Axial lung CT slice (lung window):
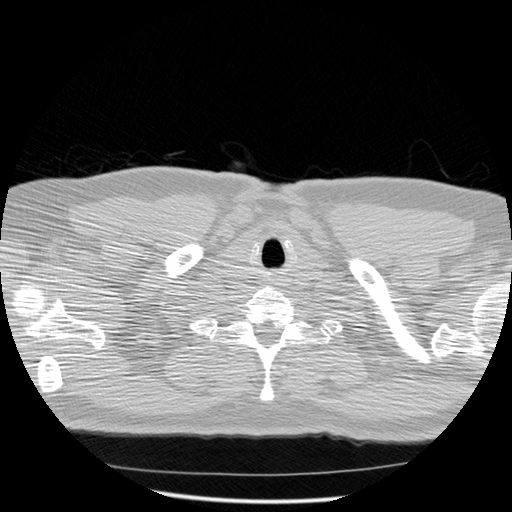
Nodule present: no